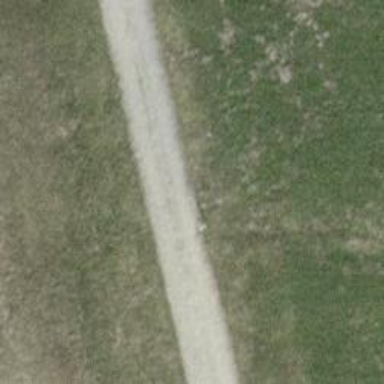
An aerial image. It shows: Track with grade2 tracktype.